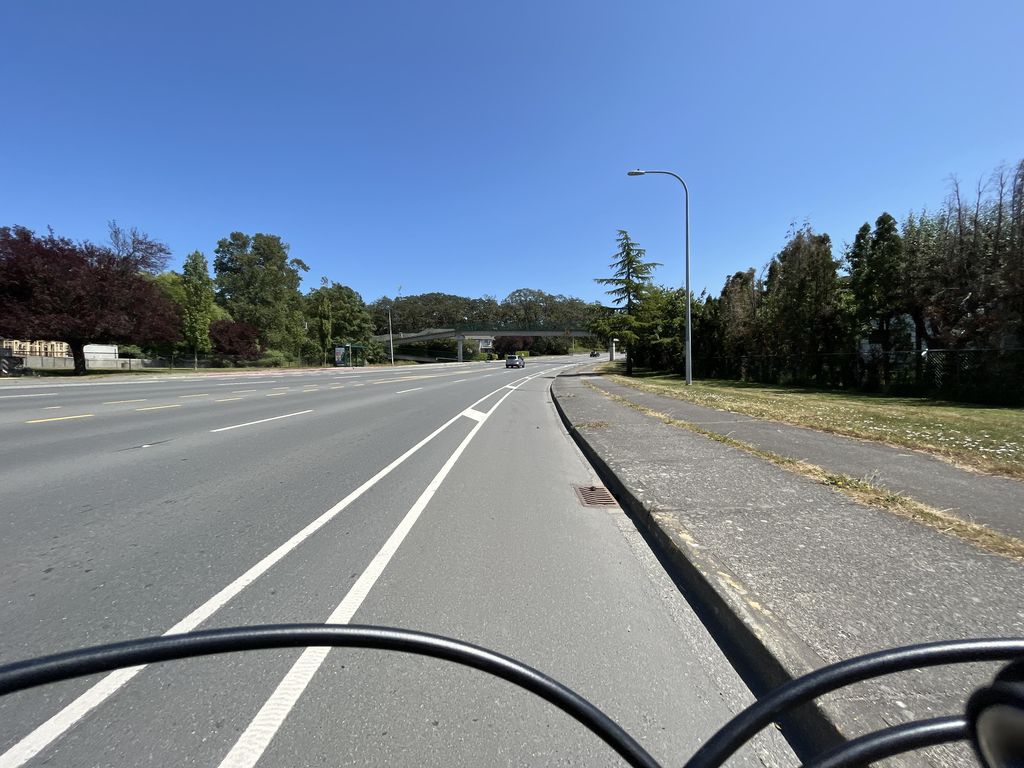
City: victoria